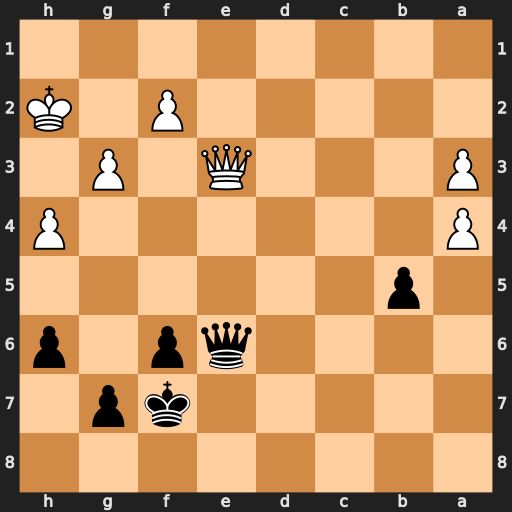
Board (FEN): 8/5kp1/4qp1p/1p6/P6P/P3Q1P1/5P1K/8
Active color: b
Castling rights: -
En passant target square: -
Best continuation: Qxe3 fxe3 bxa4 Kh3 Ke6 Kg4 Kd5